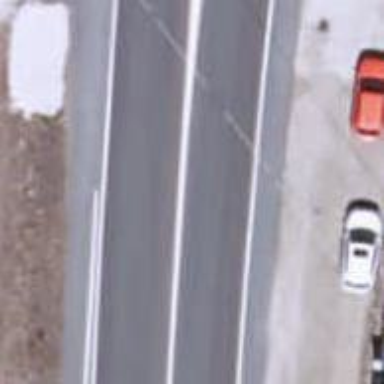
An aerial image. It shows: Trunk highway.